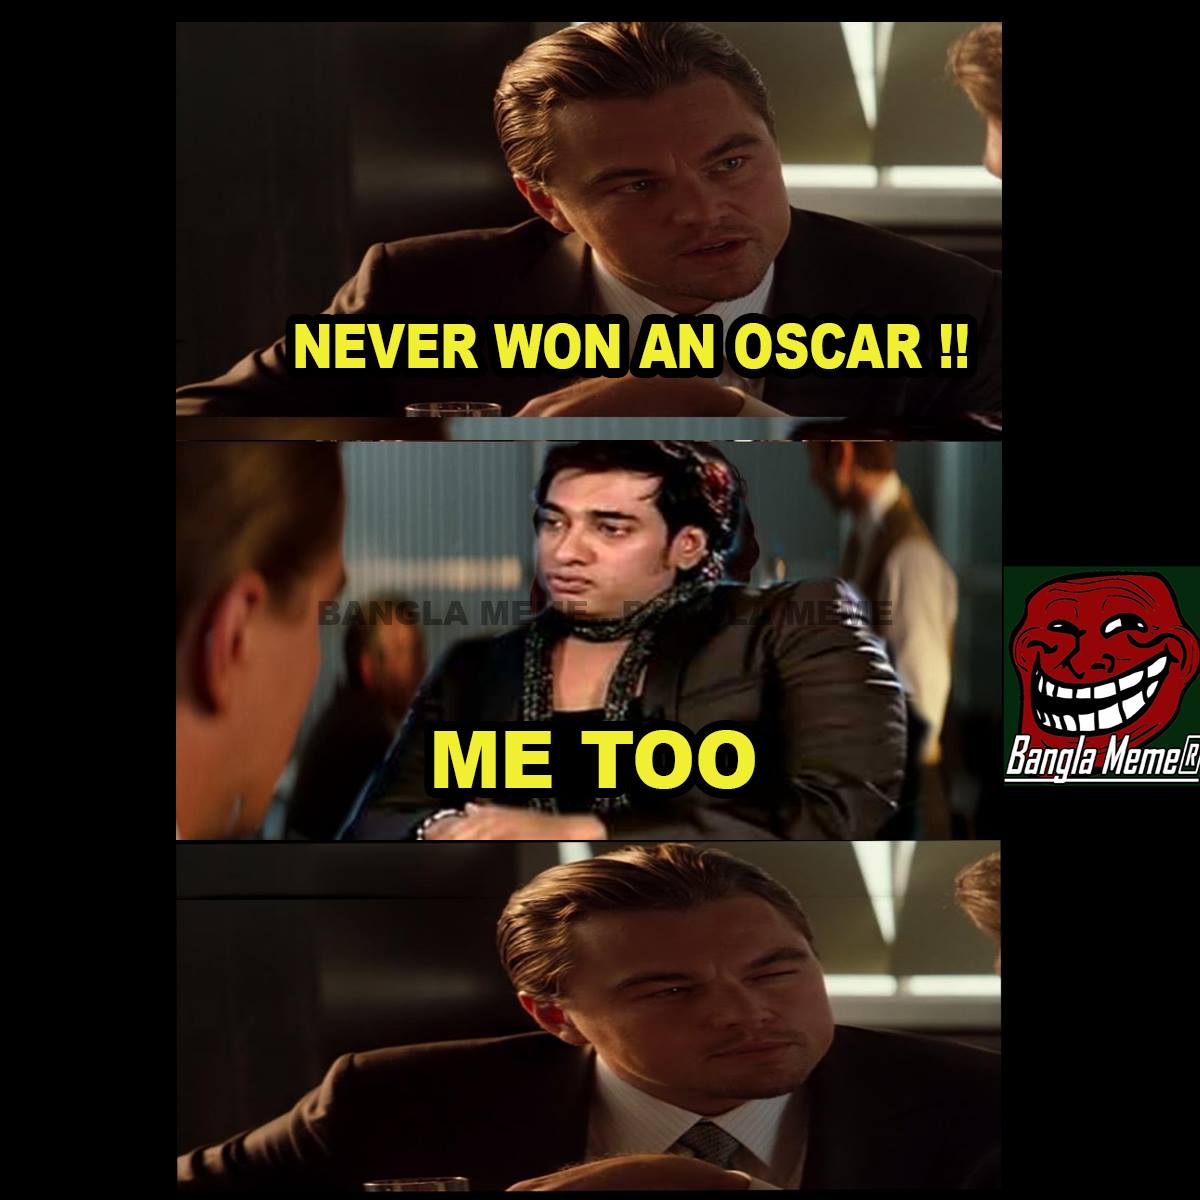
Caption: NEVER WON AN OSCAR !!     ME TOO
Label: hate